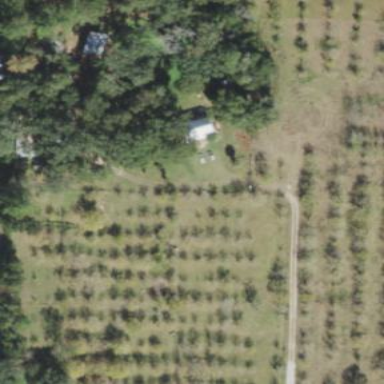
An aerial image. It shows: Orchard.